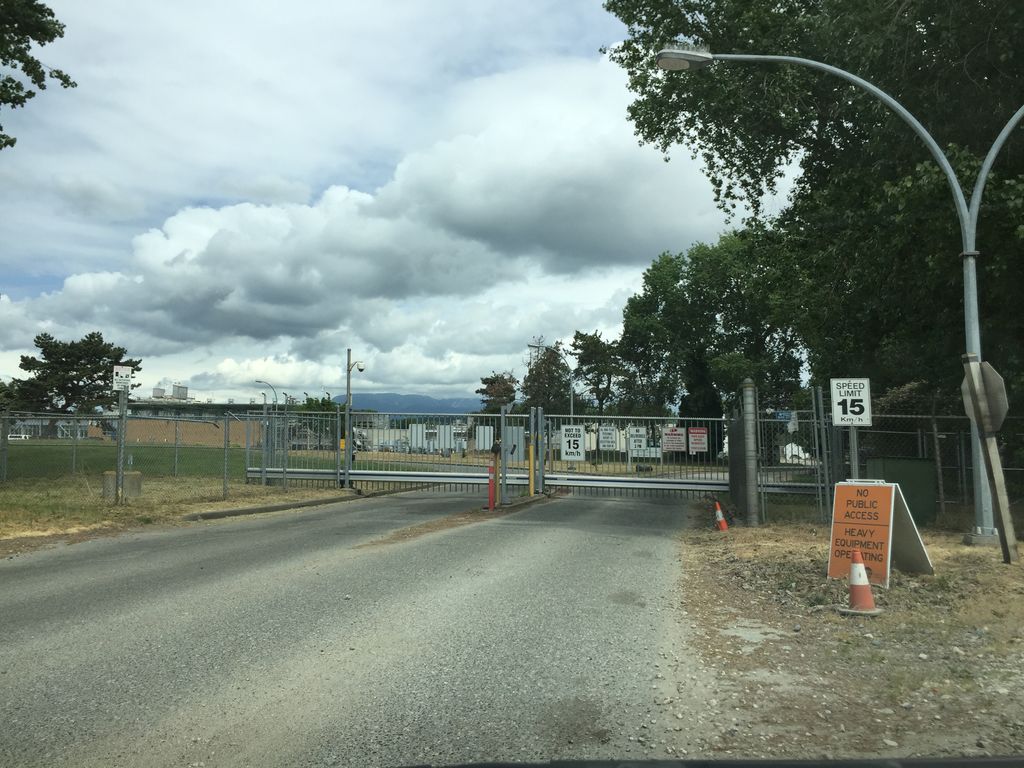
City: vancouver